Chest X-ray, AP view. Patient: 57 years old, sex M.
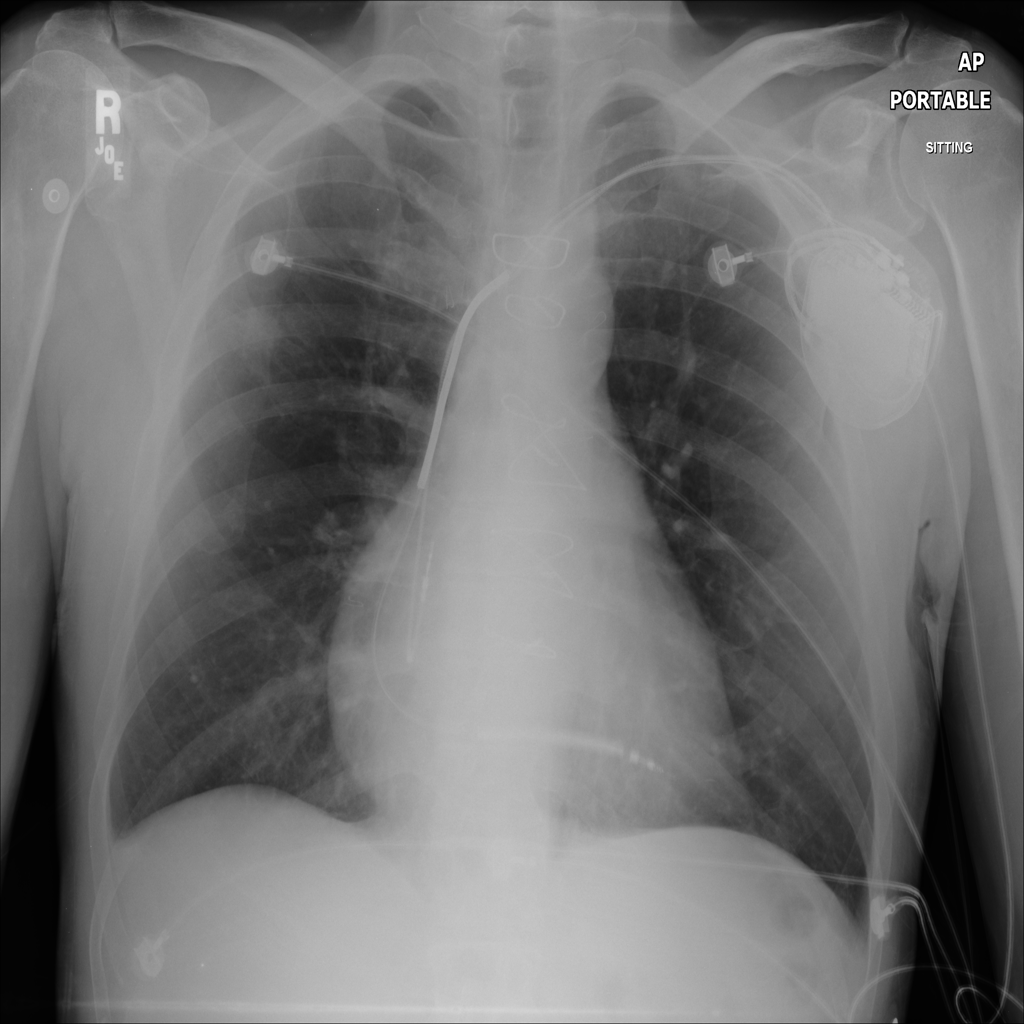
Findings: Infiltration, Mass, Pneumothorax